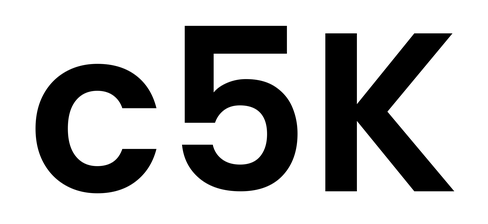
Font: Poppins-SemiBold